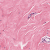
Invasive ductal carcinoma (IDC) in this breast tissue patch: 0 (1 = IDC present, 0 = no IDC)